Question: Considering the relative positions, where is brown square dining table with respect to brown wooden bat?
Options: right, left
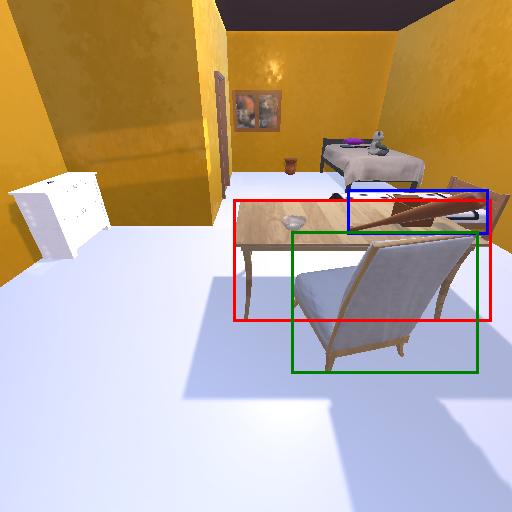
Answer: right